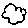
Label: cloud